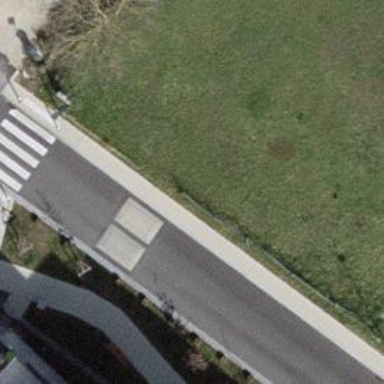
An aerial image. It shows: Traffic calming cushion.